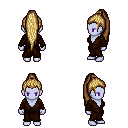
a pixel art fantasy rpg character, female body template, dark elf, purple skin, brown robe, gold greaves, blonde extra-long topknot hairstyle, four views (front, back, left, right), 2x2 character sprite sheet, small pixel art, hard edges, no anti-aliasing